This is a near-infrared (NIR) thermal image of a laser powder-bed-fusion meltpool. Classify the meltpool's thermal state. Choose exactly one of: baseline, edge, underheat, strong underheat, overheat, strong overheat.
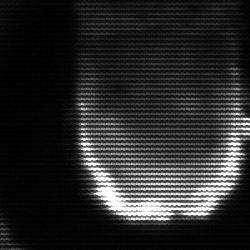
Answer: baseline